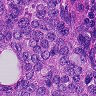
Metastatic tissue present: yes